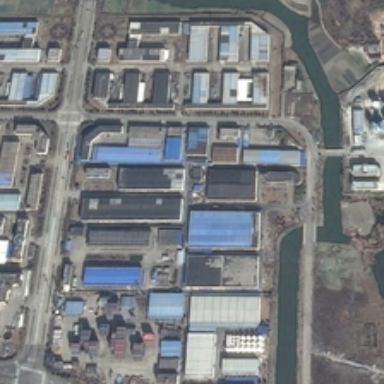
Many buildings are near a curved river in an industrial area .